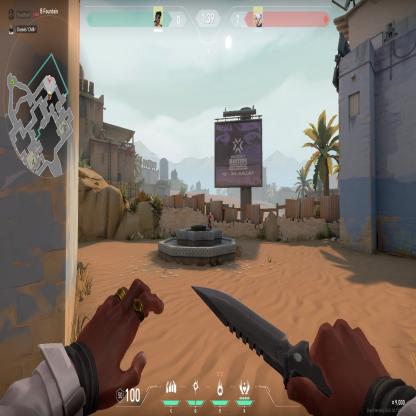
Label: enemy